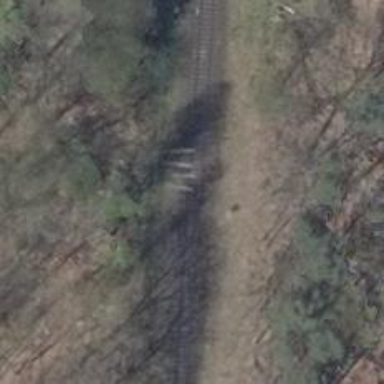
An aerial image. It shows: Railway with electrified contact lines.